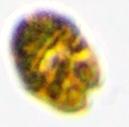
Label: Akashiwo